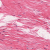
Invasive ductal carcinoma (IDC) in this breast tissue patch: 0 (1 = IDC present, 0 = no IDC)